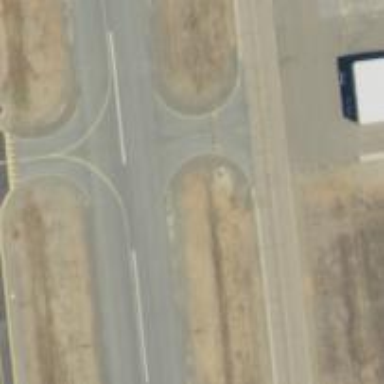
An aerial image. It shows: Image of taxiway at airport.